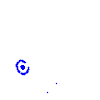
Particle: pion